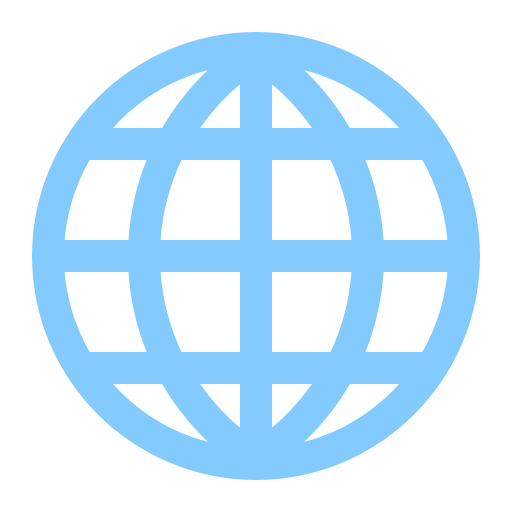
globe with meridians flat